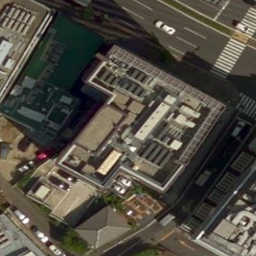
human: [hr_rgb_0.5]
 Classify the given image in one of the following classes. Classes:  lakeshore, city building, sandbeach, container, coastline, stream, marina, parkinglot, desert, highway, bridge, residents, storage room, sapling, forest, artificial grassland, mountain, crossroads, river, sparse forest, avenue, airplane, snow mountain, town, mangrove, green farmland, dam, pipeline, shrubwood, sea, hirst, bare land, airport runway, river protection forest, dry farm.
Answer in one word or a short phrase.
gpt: city building